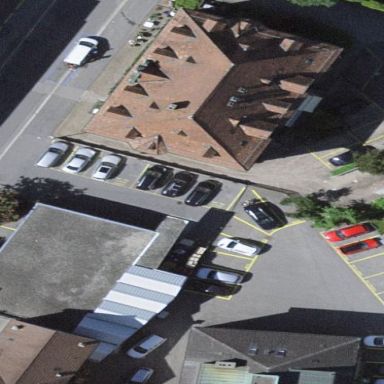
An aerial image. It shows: Parking space with designated surface.